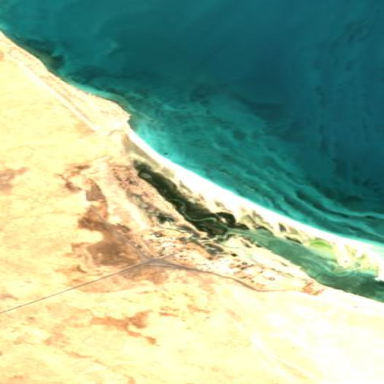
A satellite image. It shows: Sandy beach with natural surroundings.